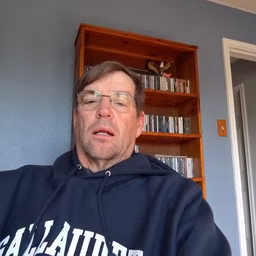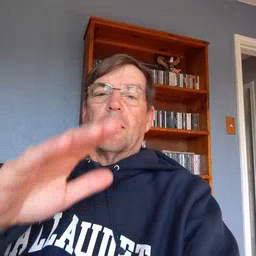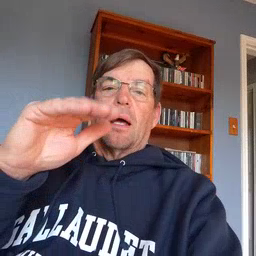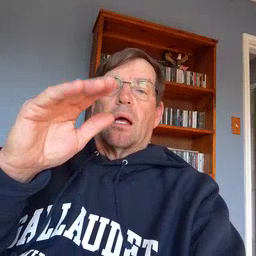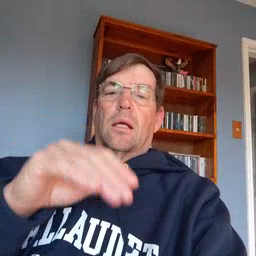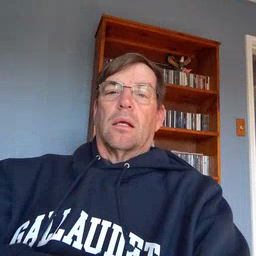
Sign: bye